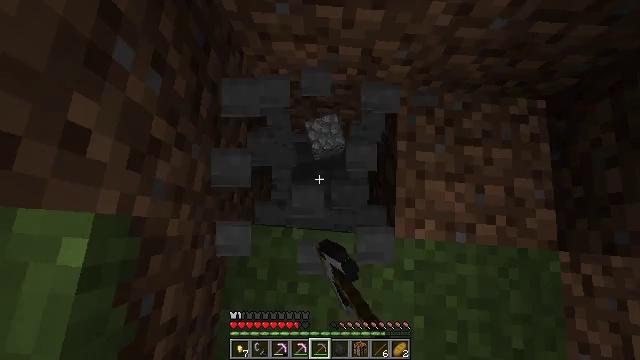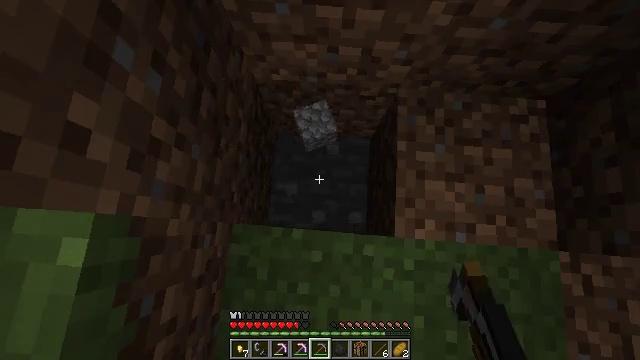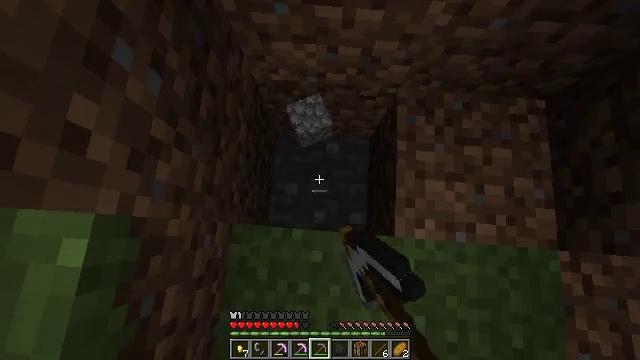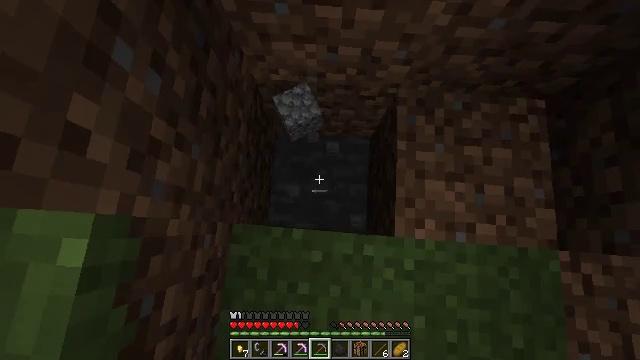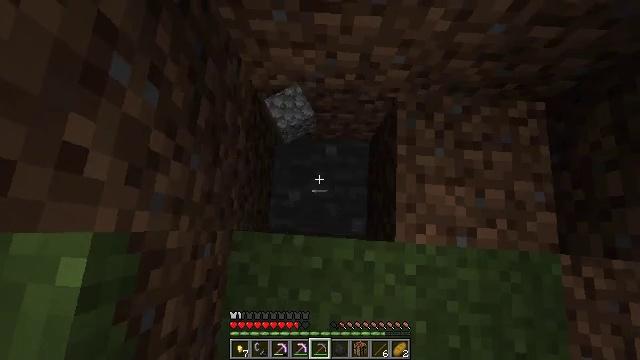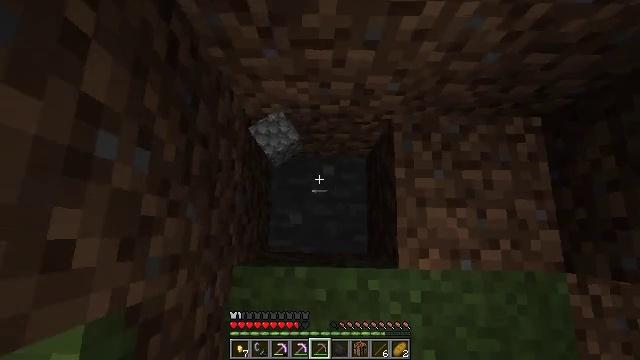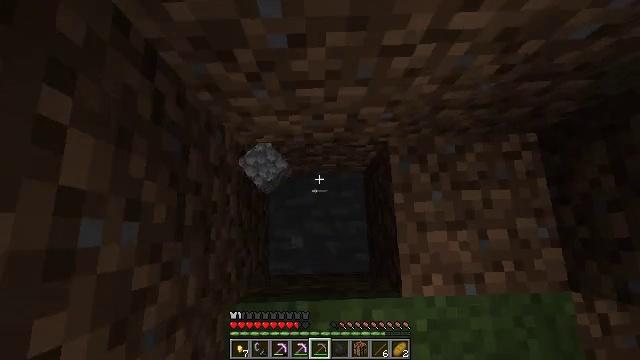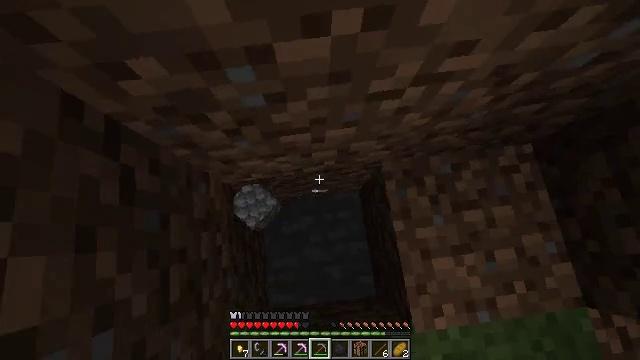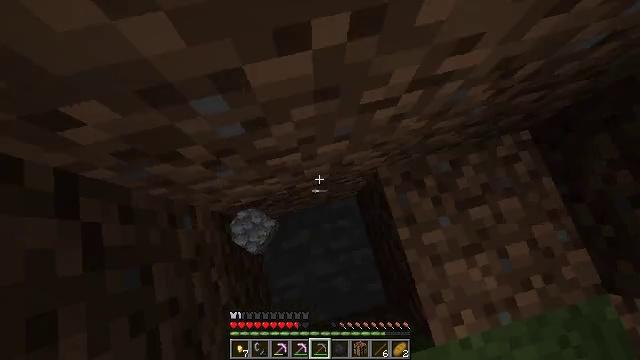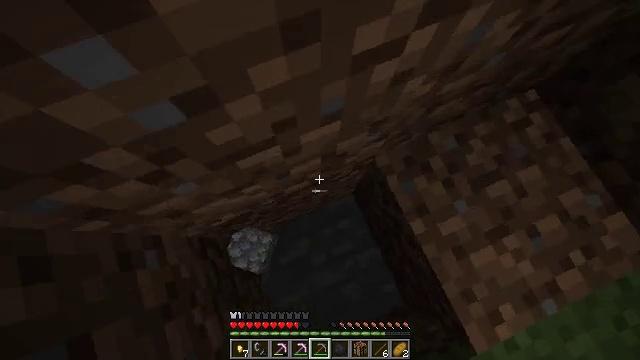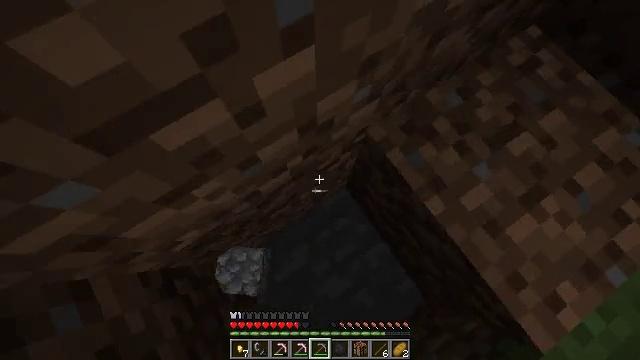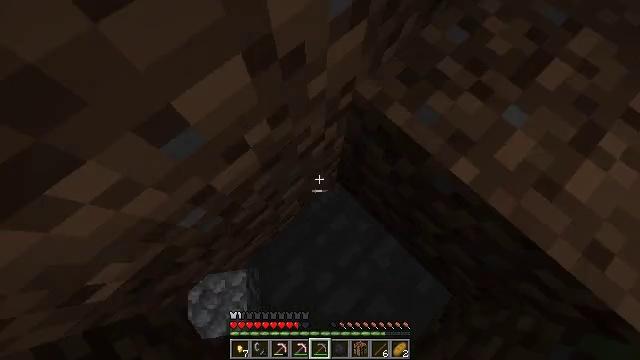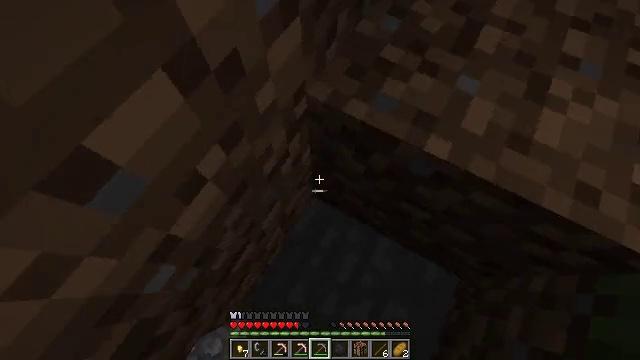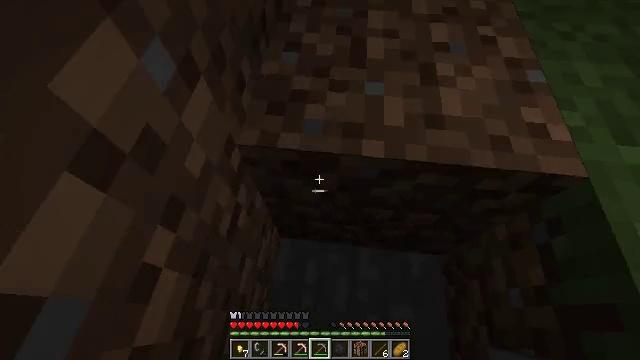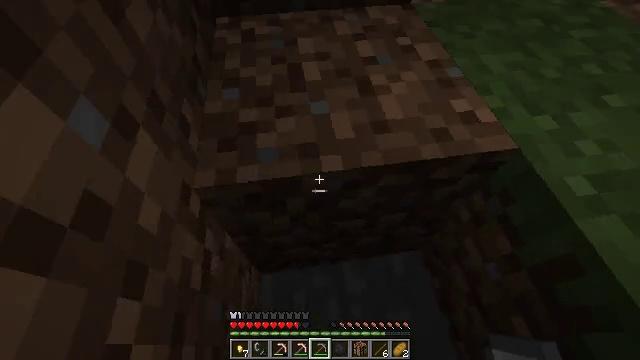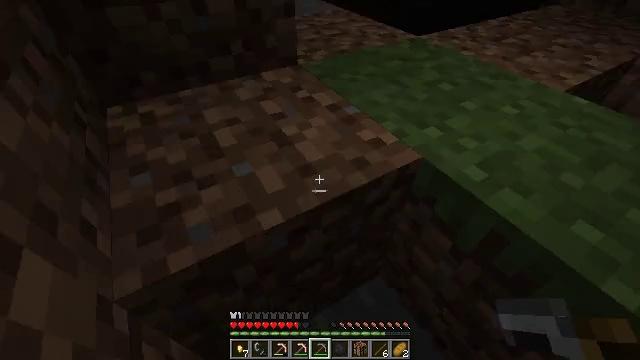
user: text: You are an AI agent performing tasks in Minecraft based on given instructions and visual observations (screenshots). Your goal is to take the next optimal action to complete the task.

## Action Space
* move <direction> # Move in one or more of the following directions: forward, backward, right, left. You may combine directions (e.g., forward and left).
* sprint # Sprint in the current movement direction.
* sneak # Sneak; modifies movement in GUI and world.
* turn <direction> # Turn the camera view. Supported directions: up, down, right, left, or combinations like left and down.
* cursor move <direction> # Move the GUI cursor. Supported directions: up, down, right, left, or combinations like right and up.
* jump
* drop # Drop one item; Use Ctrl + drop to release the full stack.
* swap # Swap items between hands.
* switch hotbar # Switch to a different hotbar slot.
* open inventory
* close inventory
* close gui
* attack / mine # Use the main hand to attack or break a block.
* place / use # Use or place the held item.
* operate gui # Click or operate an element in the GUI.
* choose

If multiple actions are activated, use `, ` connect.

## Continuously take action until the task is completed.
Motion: motion action
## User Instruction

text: Remove the oak stairs to repurpose them.
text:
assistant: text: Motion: attack / mine
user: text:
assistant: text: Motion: no_op
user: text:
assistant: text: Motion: no_op
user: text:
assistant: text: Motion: move forward
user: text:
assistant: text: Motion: move forward, turn right
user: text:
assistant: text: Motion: move forward, turn right
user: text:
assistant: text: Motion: move forward, turn right
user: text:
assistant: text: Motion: turn right
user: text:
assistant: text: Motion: turn right
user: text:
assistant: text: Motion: turn right and up
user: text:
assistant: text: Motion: turn right and up
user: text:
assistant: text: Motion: turn right and up
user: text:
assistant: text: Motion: turn right and up
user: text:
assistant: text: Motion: turn right and up
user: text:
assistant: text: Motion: turn right and up
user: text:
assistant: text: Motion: move forward, turn right and up, jump
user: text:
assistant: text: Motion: move forward, turn right and up, jump
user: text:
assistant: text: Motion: move forward, turn right and up, jump
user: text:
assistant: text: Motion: move forward, turn right and up, jump
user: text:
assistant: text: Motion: no_op
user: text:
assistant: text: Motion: no_op
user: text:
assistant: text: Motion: no_op
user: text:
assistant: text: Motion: turn left and down
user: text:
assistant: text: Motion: turn left and down
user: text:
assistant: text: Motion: turn left and down
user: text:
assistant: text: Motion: turn left and down
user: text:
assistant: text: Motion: turn down
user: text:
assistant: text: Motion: turn down
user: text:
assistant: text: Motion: no_op
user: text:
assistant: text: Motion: no_op